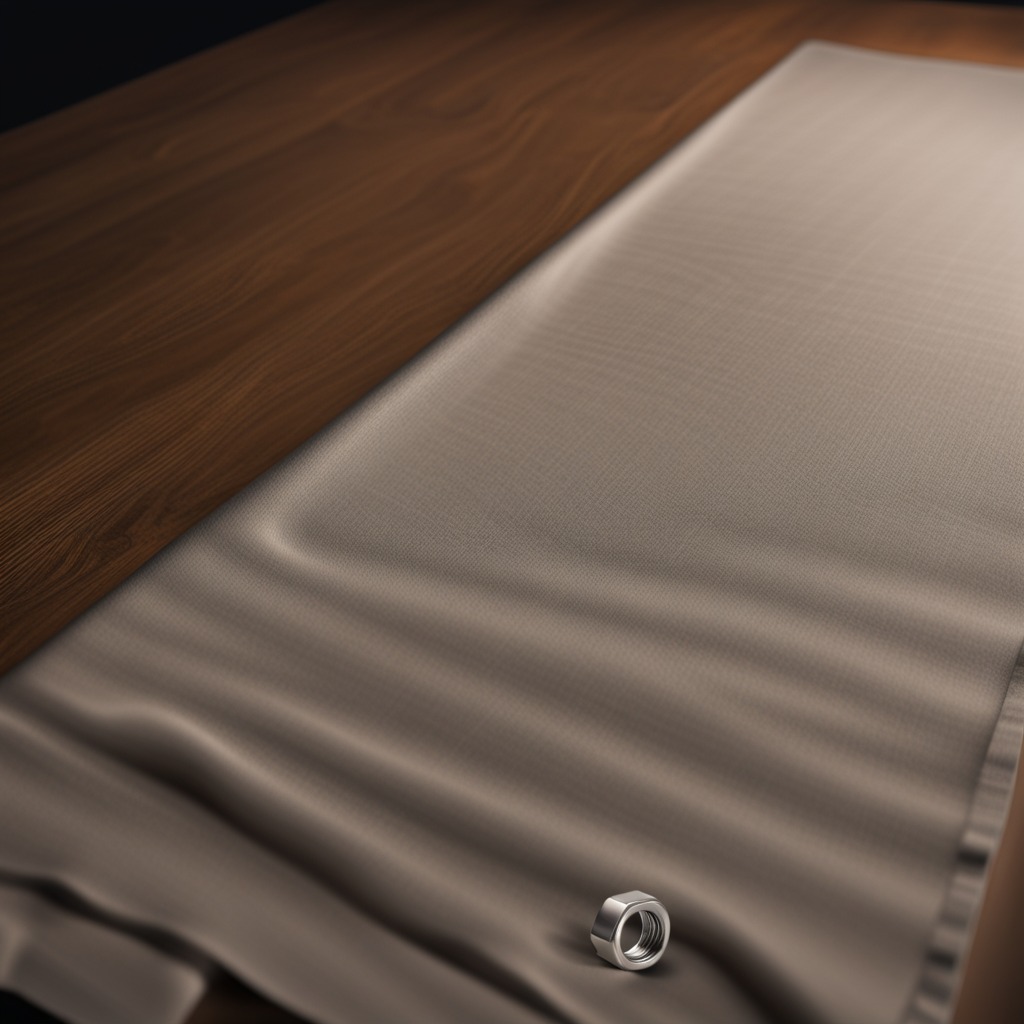
A metal nut lies on the wooden table.